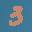
Label: 3